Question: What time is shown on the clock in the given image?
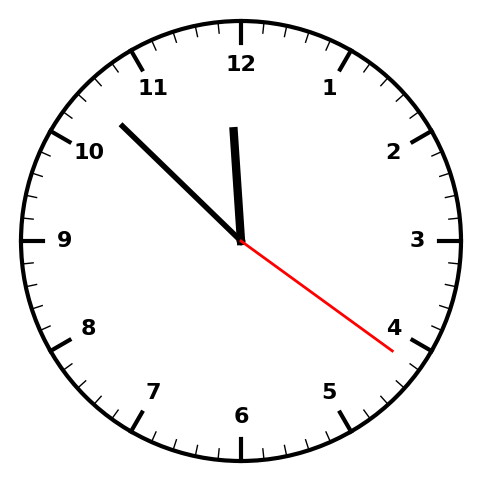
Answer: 11:52:21